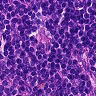
Metastatic tissue present: no